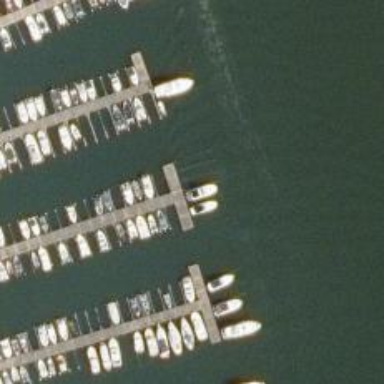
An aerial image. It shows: Pier with mooring facilities.